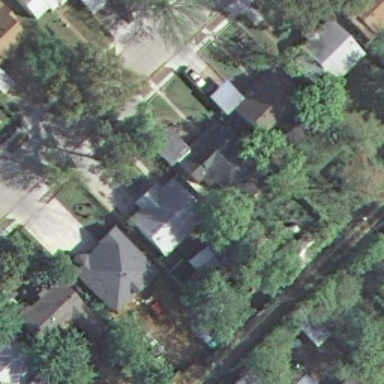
It is a medium residential area with a narrow road goes through this area .